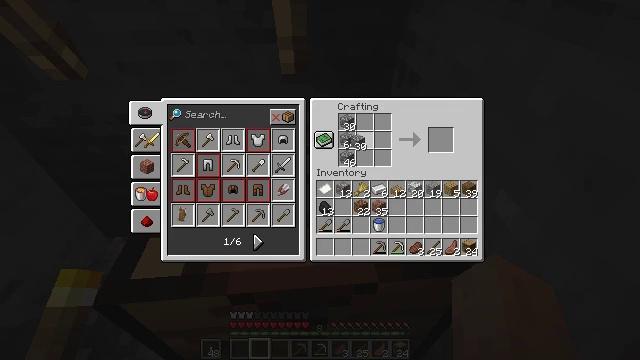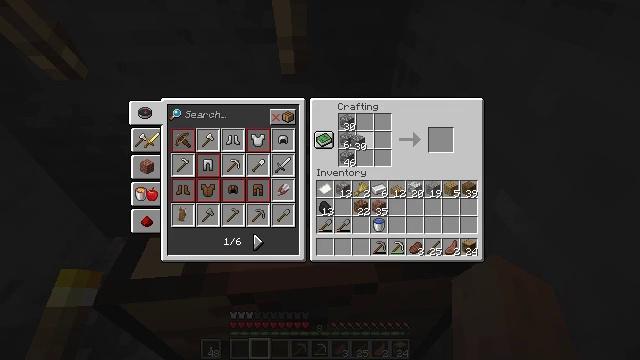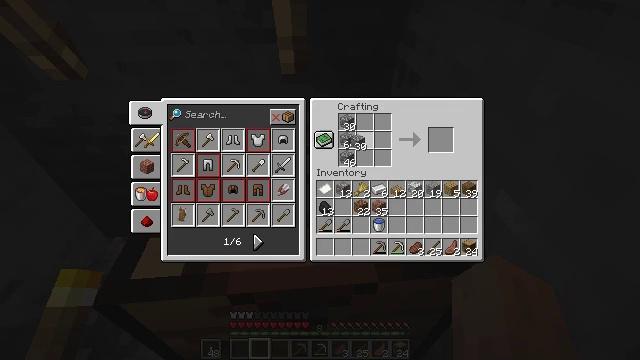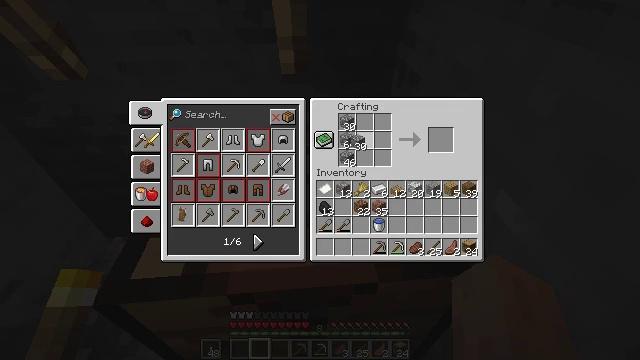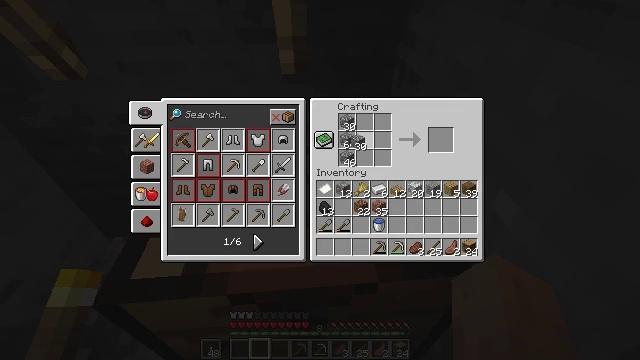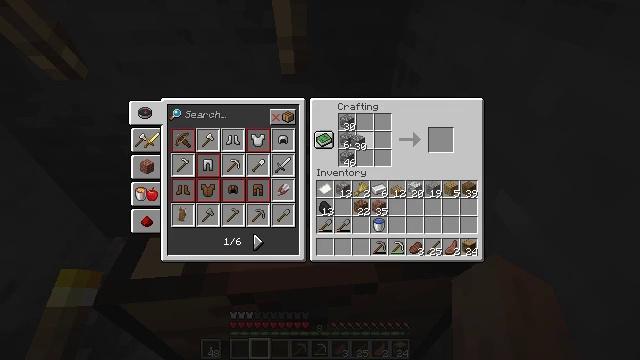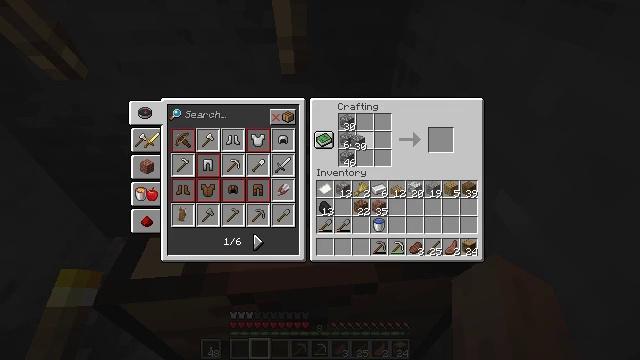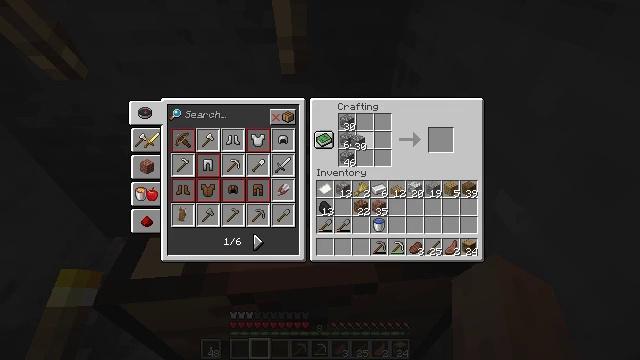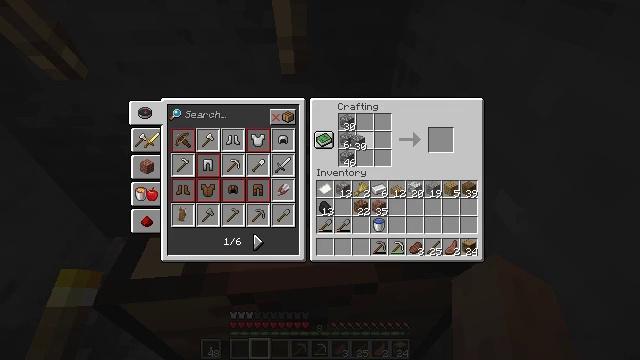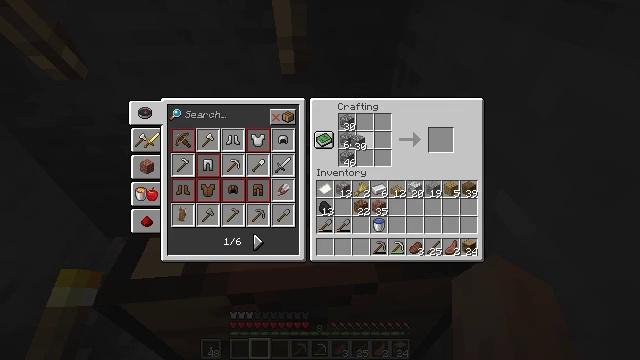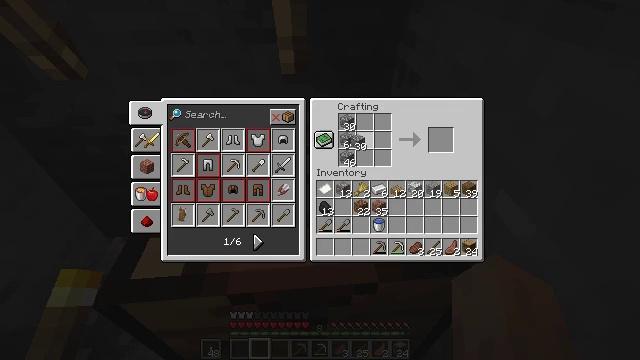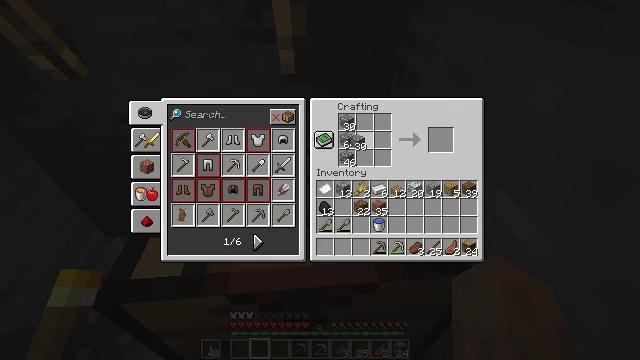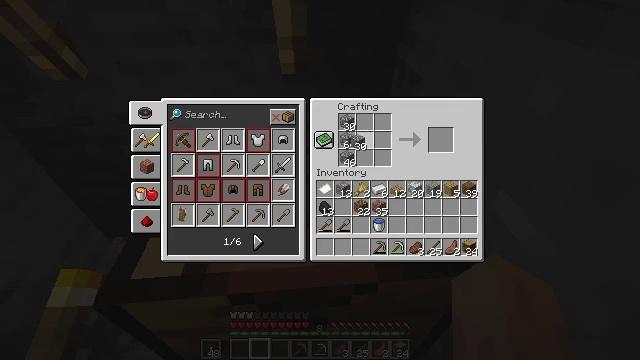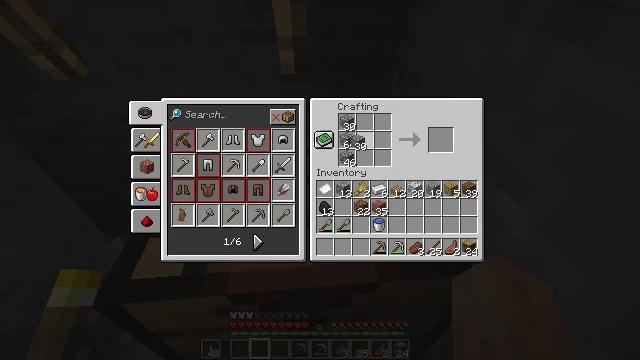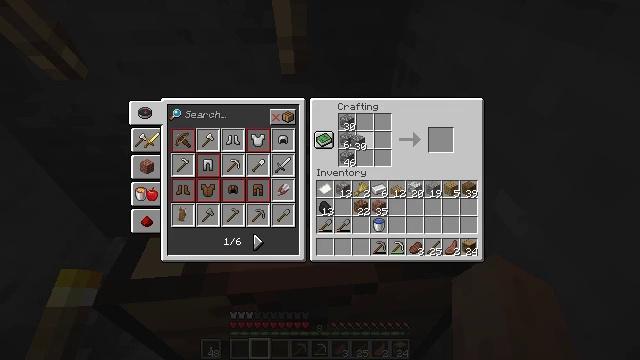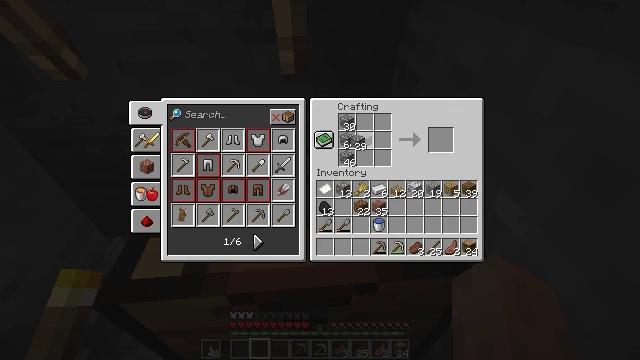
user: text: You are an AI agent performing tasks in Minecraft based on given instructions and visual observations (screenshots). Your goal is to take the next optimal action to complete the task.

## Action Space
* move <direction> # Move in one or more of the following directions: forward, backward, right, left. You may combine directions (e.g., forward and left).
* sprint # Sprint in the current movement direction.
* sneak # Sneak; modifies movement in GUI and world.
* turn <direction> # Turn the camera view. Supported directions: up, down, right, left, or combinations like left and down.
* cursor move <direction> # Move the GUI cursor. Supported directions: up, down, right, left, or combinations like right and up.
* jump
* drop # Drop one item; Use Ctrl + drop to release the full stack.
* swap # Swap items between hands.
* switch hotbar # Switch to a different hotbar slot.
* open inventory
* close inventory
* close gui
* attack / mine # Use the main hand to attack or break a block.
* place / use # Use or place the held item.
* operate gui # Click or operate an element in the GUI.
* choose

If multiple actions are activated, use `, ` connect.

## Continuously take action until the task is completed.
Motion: motion action
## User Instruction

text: Make cobblestone stairs using cobblestone.
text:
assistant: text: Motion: no_op
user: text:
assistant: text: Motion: no_op
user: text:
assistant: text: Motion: no_op
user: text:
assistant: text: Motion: no_op
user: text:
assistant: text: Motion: no_op
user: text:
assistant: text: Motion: no_op
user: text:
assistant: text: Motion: no_op
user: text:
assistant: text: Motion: no_op
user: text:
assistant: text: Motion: no_op
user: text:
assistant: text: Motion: no_op
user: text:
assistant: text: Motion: no_op
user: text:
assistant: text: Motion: no_op
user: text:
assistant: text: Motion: choose
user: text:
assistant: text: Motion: choose
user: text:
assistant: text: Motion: no_op
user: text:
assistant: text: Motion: no_op
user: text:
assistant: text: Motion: no_op
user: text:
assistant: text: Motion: no_op
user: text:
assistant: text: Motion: no_op
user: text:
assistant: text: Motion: no_op
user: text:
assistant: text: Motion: no_op
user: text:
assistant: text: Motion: no_op
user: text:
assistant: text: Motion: no_op
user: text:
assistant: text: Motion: no_op
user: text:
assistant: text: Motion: no_op
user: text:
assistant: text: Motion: no_op
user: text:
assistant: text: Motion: operate gui
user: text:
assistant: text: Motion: operate gui
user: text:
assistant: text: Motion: operate gui
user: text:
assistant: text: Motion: no_op